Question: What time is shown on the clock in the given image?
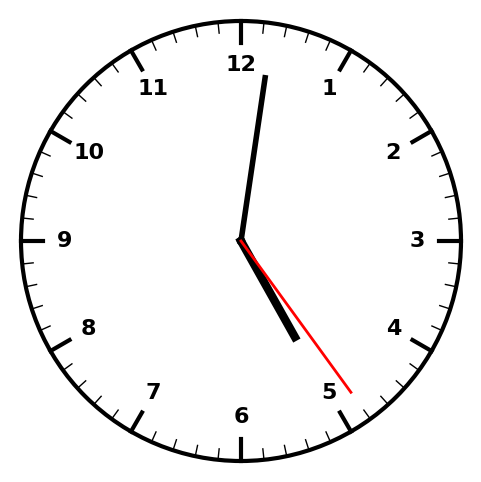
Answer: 05:01:24